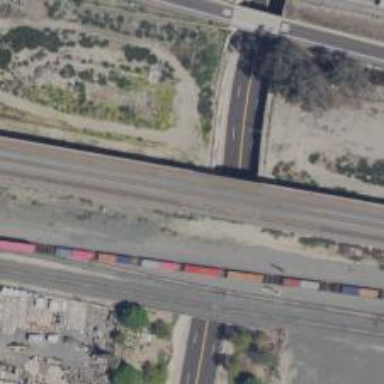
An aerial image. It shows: Railway tracks on embankment.